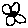
Label: flower